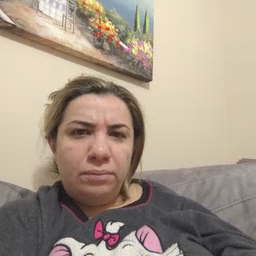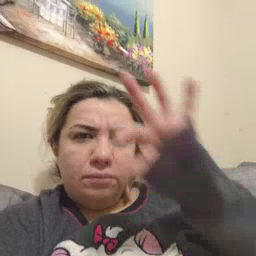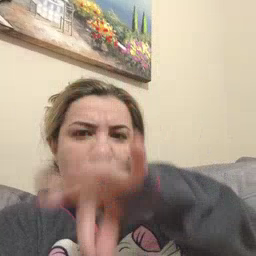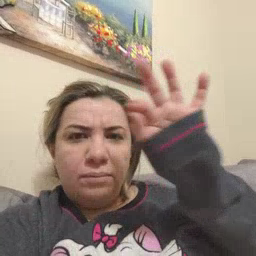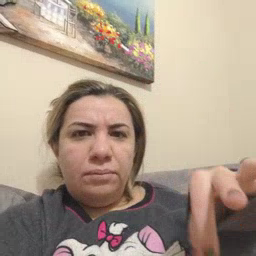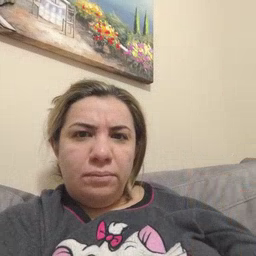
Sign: frenchfries